Field crop: tomato
Growth stage: 2
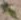
Species: solanum